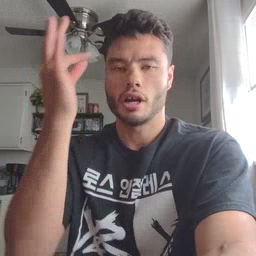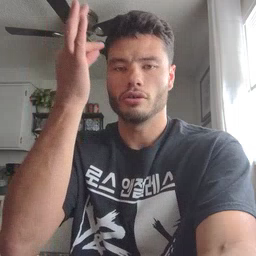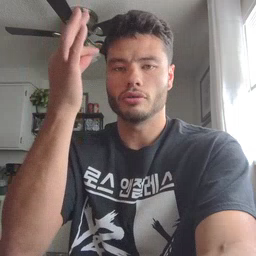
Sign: hair